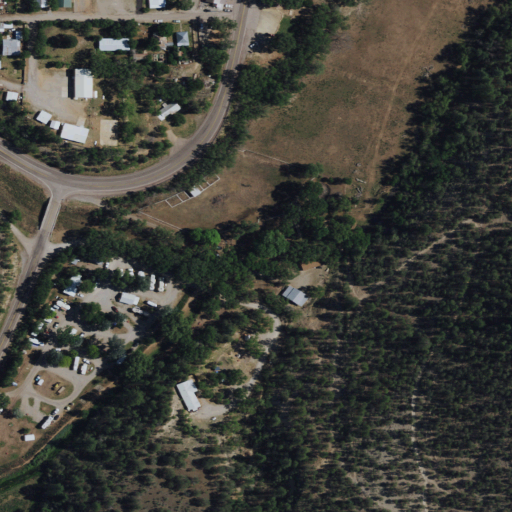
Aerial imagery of valley in New Mexico named James Canyon containing evergreen forest, open development, grassland, shrub, low intensity development, and medium intensity development